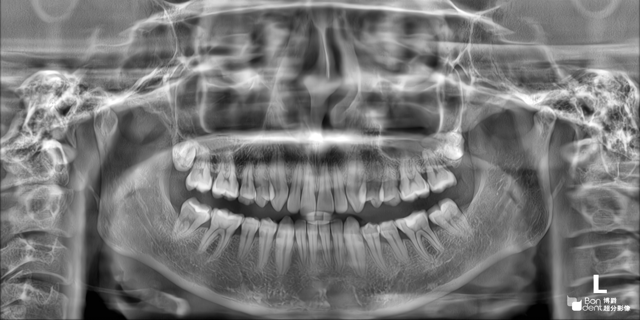
adult